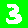
Digit: 3